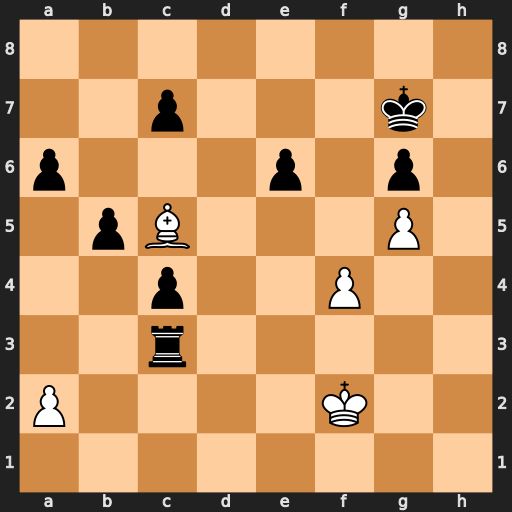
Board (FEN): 8/2p3k1/p3p1p1/1pB3P1/2p2P2/2r5/P4K2/8
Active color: w
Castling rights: -
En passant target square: -
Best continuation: Bd4+ Kf7 Bxc3 c5 a3